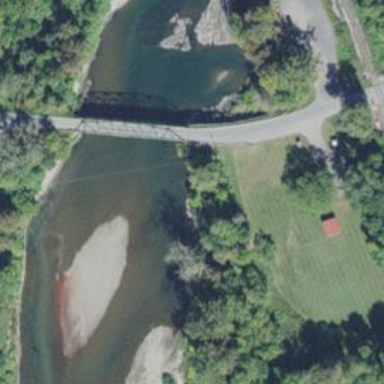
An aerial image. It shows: Unclassified road with asphalt surface running over bridge.